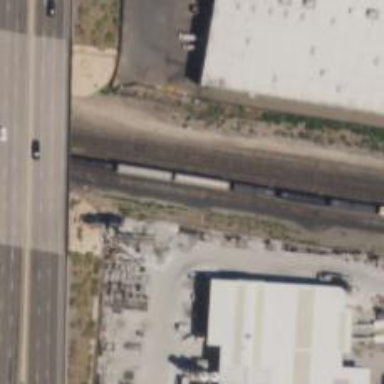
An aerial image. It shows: Railway yard in service.